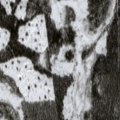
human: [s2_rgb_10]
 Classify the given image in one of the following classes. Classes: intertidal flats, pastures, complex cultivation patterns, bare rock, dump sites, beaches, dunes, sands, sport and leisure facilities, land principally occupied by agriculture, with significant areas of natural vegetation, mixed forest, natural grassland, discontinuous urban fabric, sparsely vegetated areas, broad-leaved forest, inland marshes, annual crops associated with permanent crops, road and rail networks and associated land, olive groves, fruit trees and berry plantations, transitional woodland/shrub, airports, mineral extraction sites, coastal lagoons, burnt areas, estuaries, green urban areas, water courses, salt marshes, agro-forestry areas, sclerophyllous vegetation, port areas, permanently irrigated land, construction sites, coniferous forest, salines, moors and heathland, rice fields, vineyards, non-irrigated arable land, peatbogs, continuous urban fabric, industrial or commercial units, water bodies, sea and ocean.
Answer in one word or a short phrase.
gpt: coniferous forest, transitional woodland/shrub, peatbogs